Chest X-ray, PA view. Patient: 73 years old, sex F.
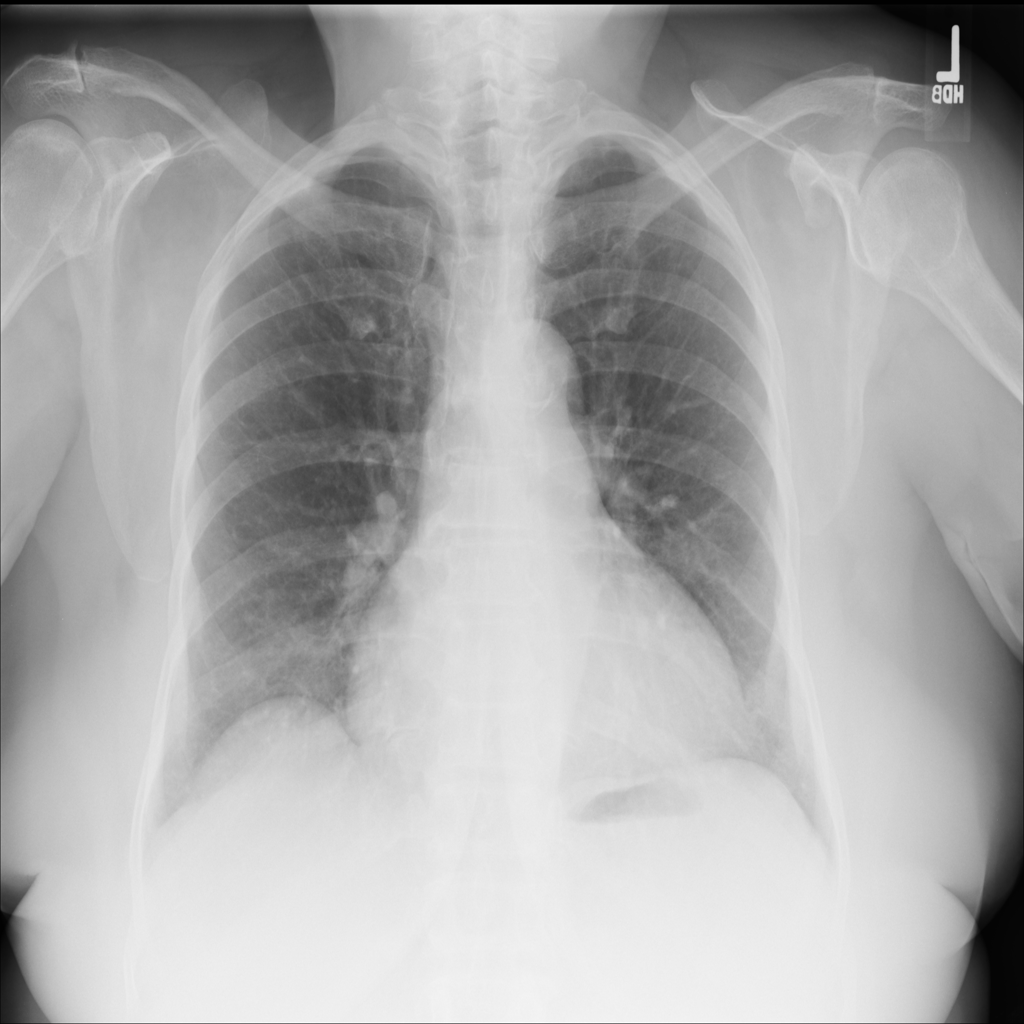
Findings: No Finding